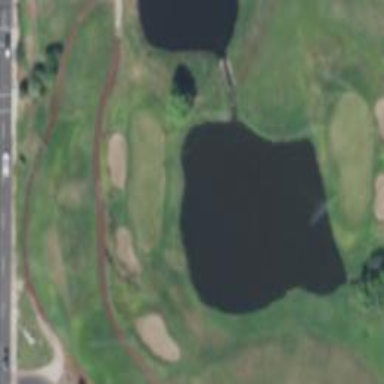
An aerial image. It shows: Water hazard on golf course.